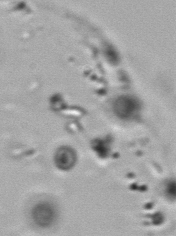
Label: Phaeocystis